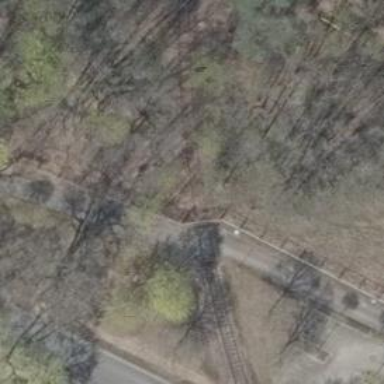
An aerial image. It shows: Signal on the railway track. It is positioned in the track.